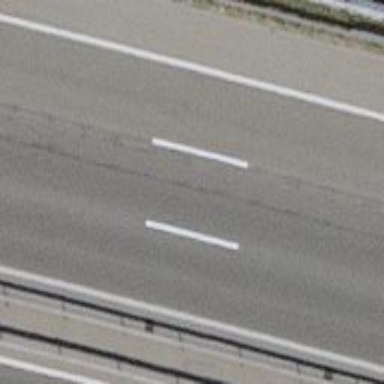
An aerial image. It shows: Asphalt motorway.